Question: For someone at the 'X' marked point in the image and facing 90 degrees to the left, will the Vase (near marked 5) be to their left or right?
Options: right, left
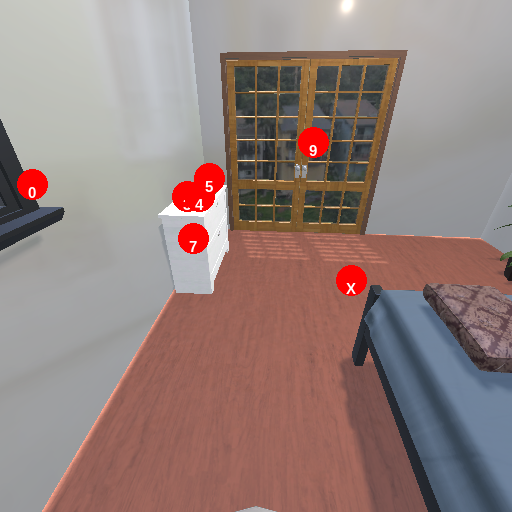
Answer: right